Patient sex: F
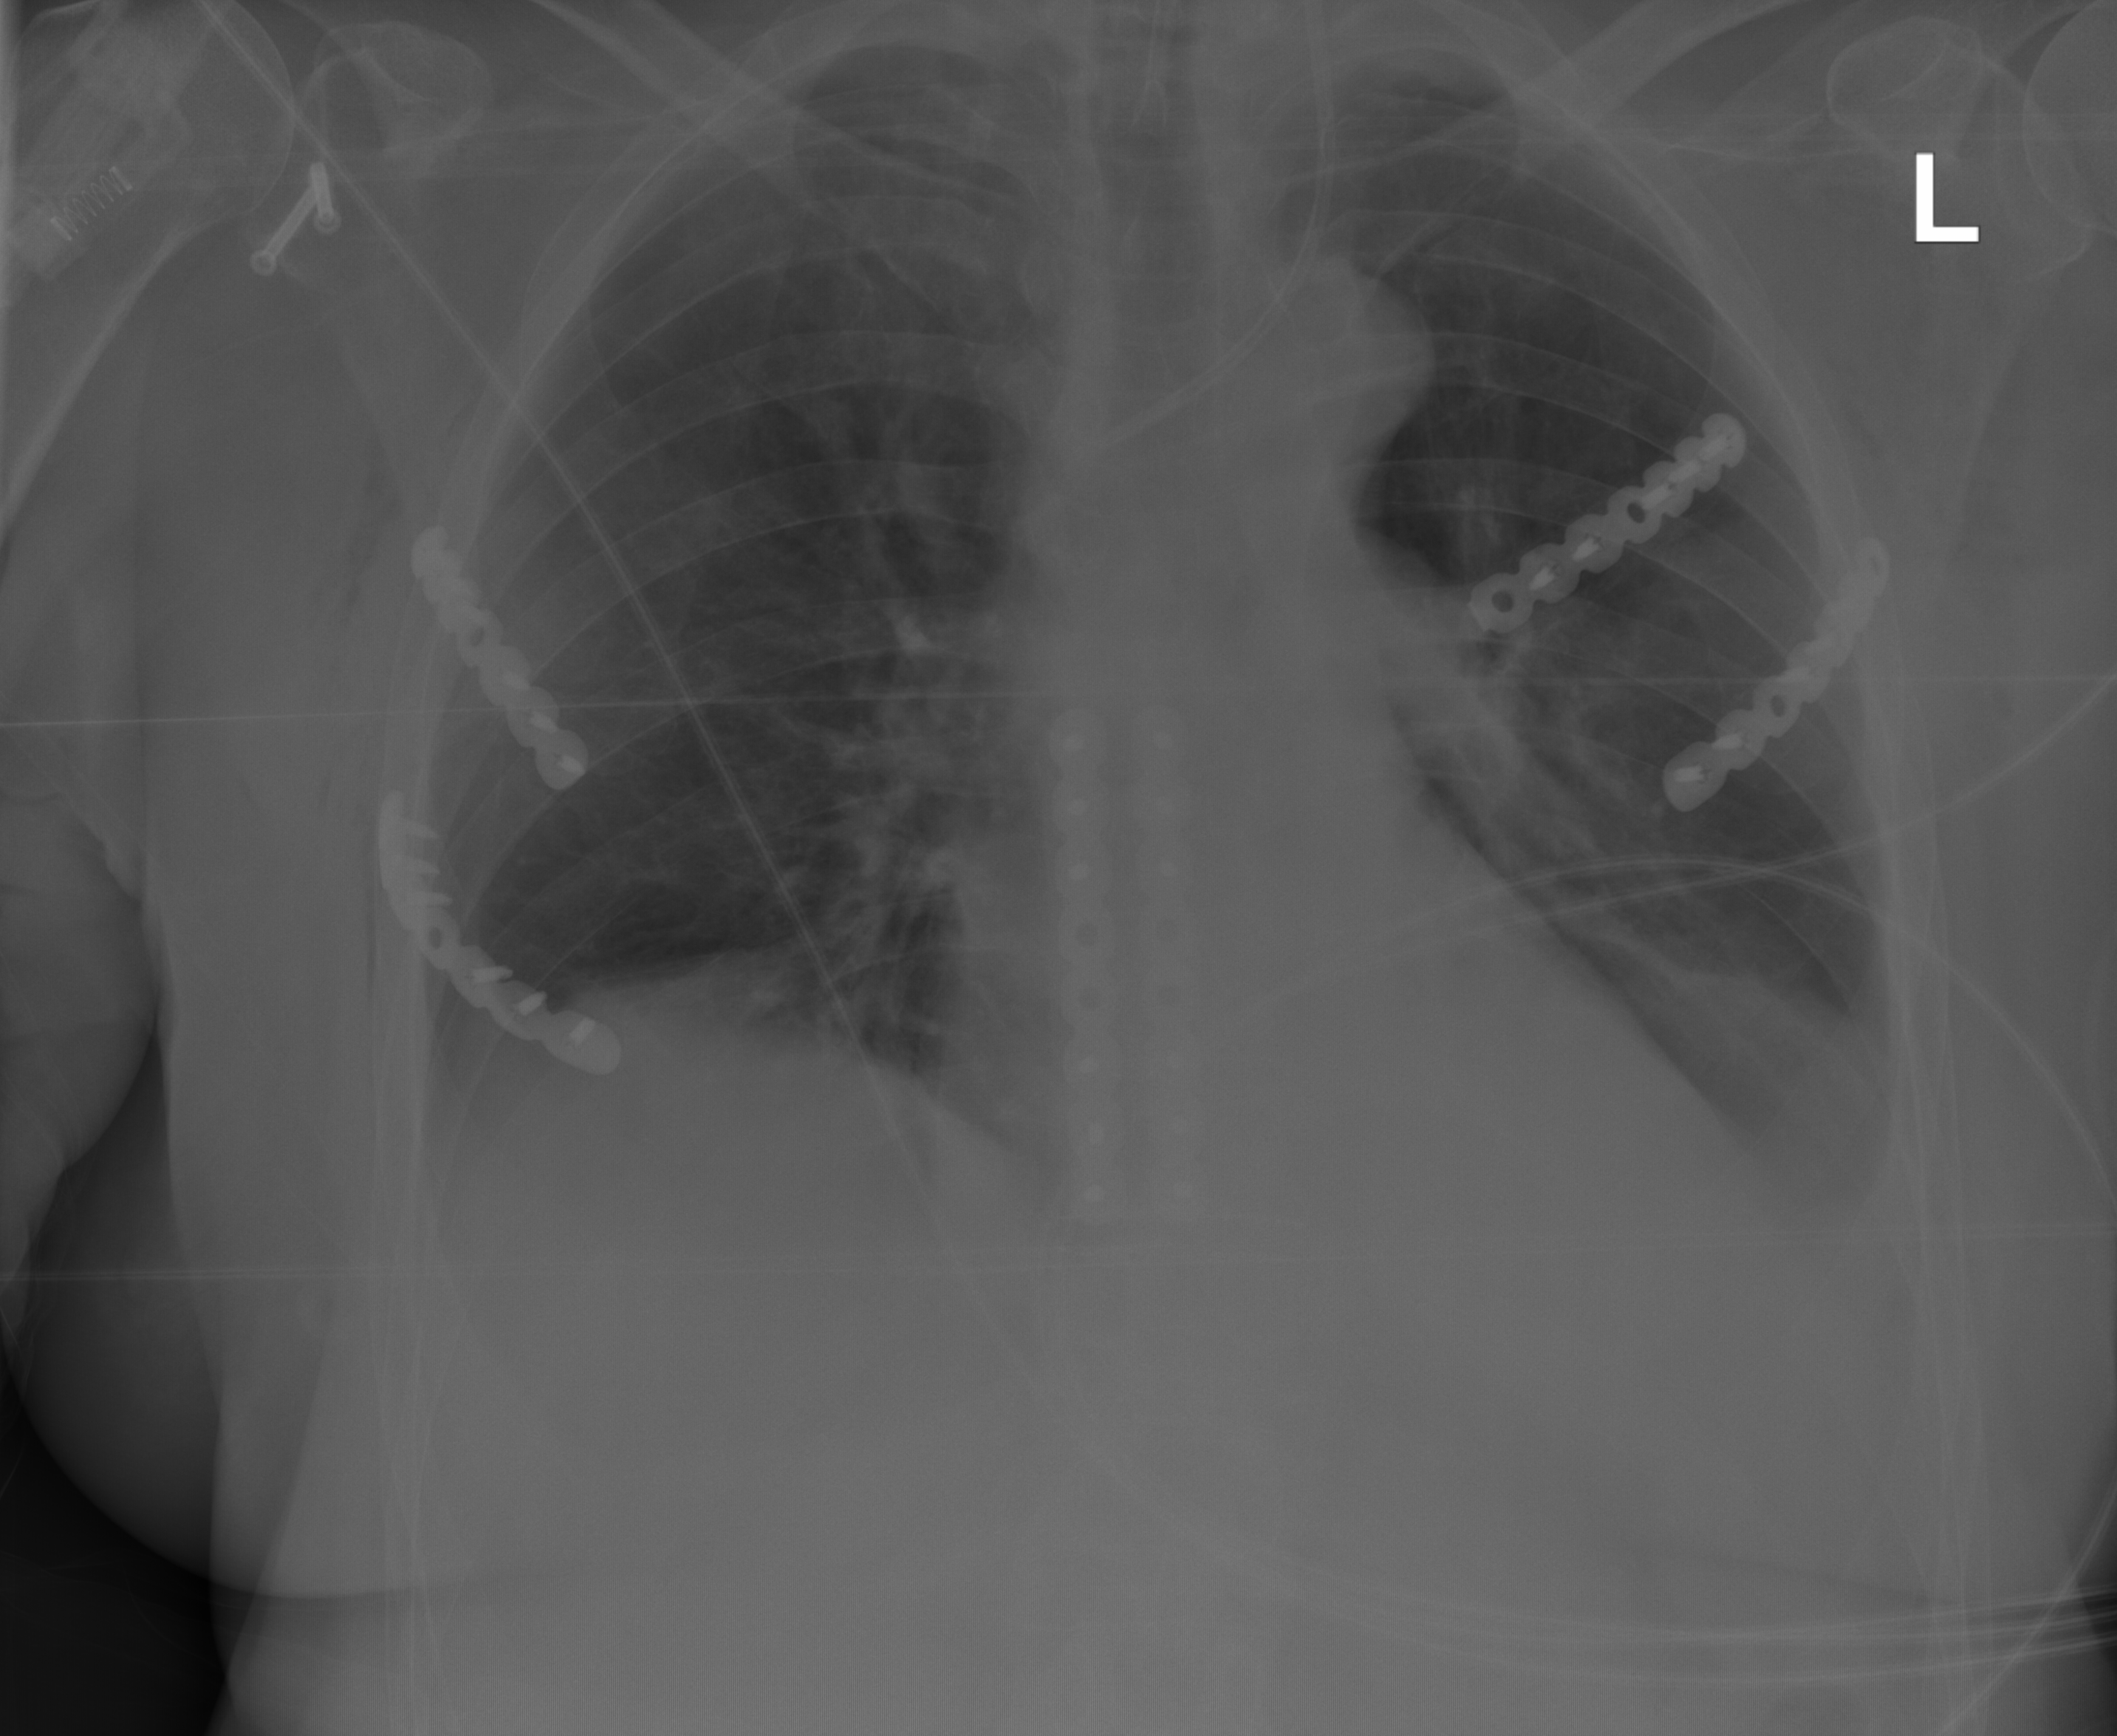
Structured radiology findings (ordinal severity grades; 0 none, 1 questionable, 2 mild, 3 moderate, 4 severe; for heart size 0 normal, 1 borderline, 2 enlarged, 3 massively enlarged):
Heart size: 0
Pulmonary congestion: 0
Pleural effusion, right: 2
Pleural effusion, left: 2
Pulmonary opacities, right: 0
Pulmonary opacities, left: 0
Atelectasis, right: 2
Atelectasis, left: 2